Question: I have the below code to add a line for each missing date then update column D with the missing date but I also want the new line to copy the data from the cells below for columns A to c and E to L.
Currently I end up with a worksheet like this

The VBA code is:
'''
Dim wks As Worksheet
Set wks = Worksheets("NAV_REPORT")
Dim lastRow As Long
lastRow = Range("D2").End(xlDown).Row
For i = lastRow To 2 Step -1
curcell = wks.Cells(i, 4).Value
prevcell = wks.Cells(i - 1, 4).Value
Do Until curcell - 1 <= prevcell
wks.Rows(i).Insert xlShiftDown
curcell = wks.Cells(i + 1, 4) - 1
wks.Cells(i, 4).Value = curcell
Loop
Next i
'''
any suggestions for updating the above code to fill up from the cells below?
Thanks!
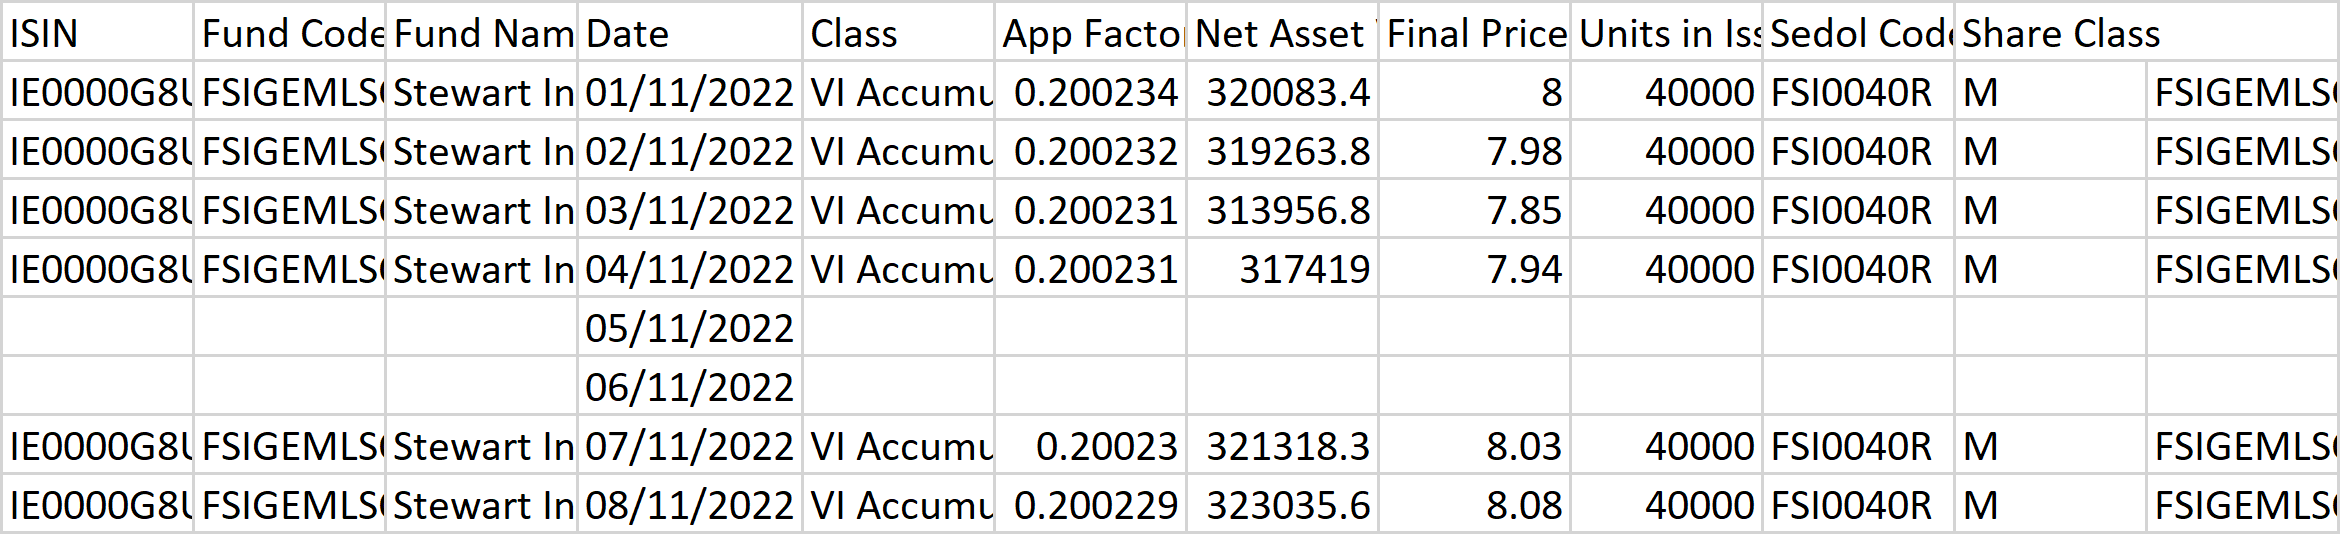
Answer: If you want the inserted row to be identical to the row above, all you need to do is to copy the row above and insert that like follows:
'''
wks.Rows(i).Copy
wks.Rows(i).Insert xlShiftDown
'''
This will insert the exact data on the previous row and the rest of your code will amend the date as necessary.